Question: Detect the diagonal length of the red line, where the side length of each grid square is 0.5. The result should be rounded to one decimal place.
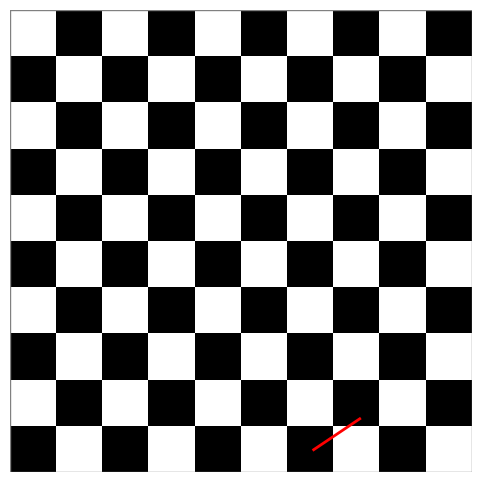
Answer: 0.6